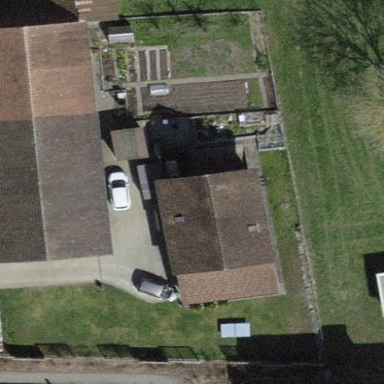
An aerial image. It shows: Building with tiled roof.